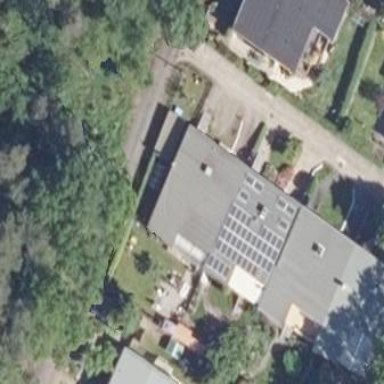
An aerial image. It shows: Terrace building.